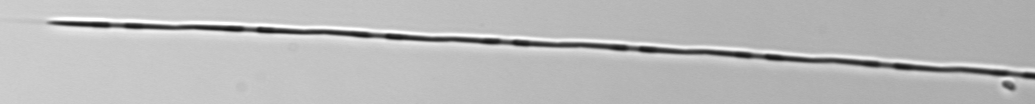
Label: Pseudo-nitzschia